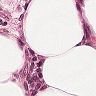
Metastatic tissue present: no